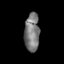
Tissue: skin
Cell type: Epithelial cells
Senescence score: 0.2788
Nuclear area (px): 560
Mean DAPI intensity: 122.279